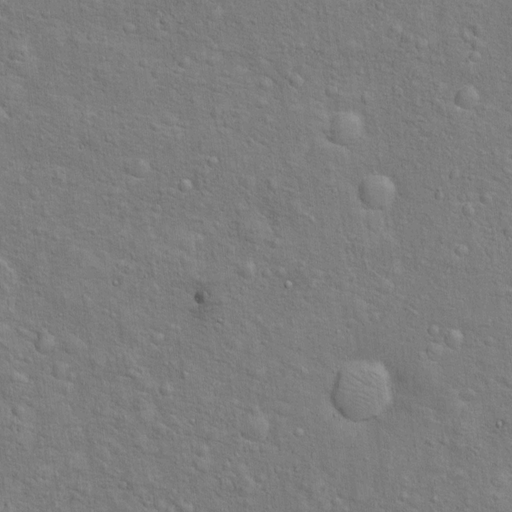
Classes present: Background